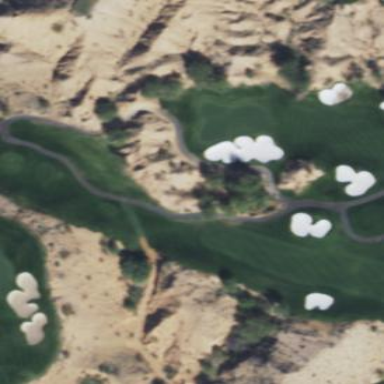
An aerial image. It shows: Area of rough grass used for golf.